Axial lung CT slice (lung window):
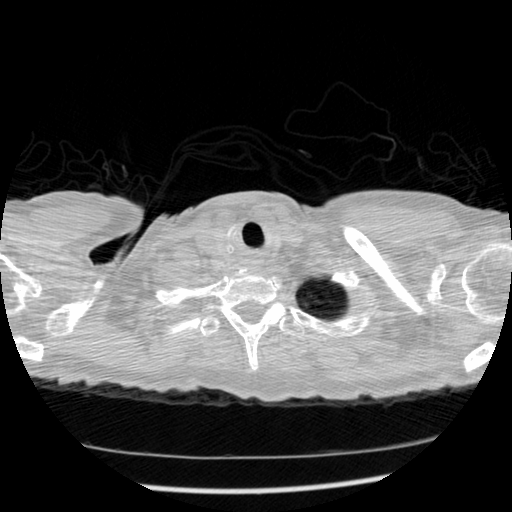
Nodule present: no